Question: I am new to matlab and have just started on the UBC AI course. I used the least squares algorithm to generate the weights for the <URL> I'm working with and the weights ive generated are '[ 0.3400 ,-0.0553 , -0.0667]'.
Using the weights generated I predicted the value of y against the current data set (predictions are shown as x and the actual values are shown as circles). This brings me to the problem of trying to visualize the regression plane using the weights and the data I have. So basically my problem is how do you visualize the linear regression plane using the data I now have collected, or am I missing something?
and do the weights generated correspond to the y-intercept, slope and its orientation? If so how do they fit into the 2D plane equation?

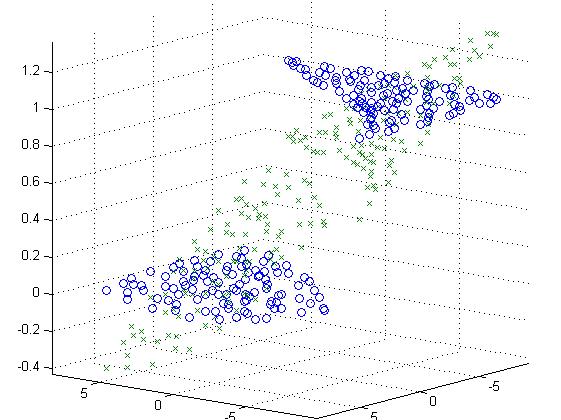
Answer: Those weights you've generated are your regression coefficients, 'Beta0, Beta1' and 'Beta2'. If 'y' is your vertical axis and 'x1', 'x2' are your features, or horizontal axes, they give you this equation for the plane:
'''
y = Beta0 + Beta1*x1 + Beta2*x2
'''
Which for you is:
y = 0.3400 + -0.0553*x1 + -0.0667*x2
As for how to visualize this plane, we can find the answer at <URL>
'''
weights = [ 0.3400 ,-0.0553 , -0.0667];
[x1,x2]=ndgrid(-5:1:5,-5:1:5);
y = weights(1) + weights(2)*x1 + weights(3)*x2
figure
surf(x1,x2,y);
'''